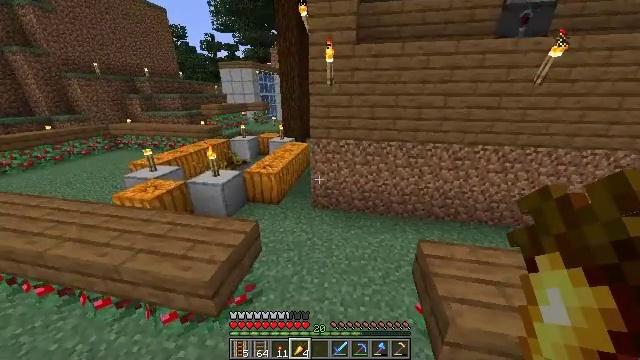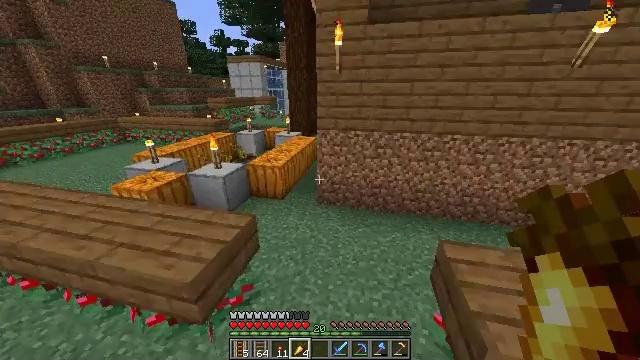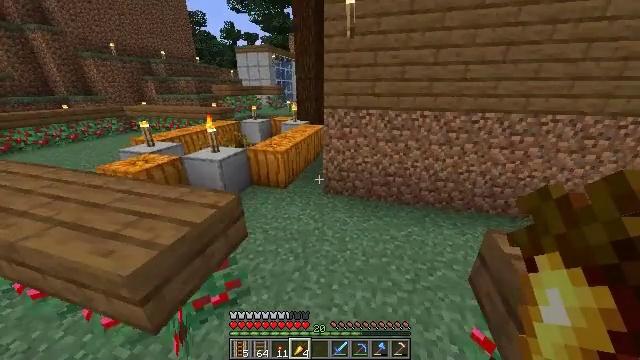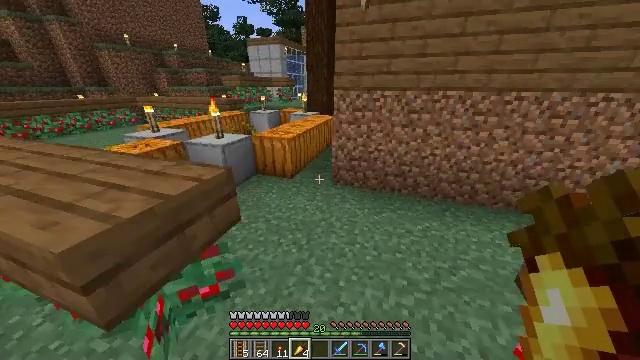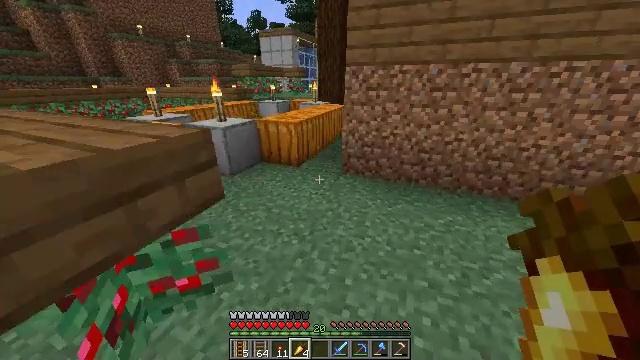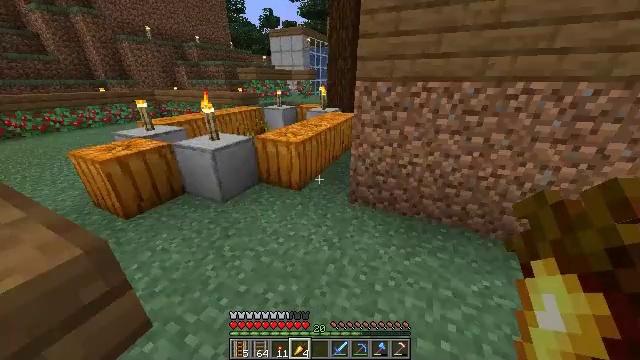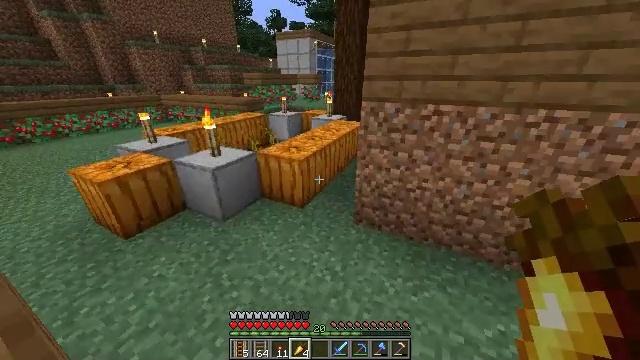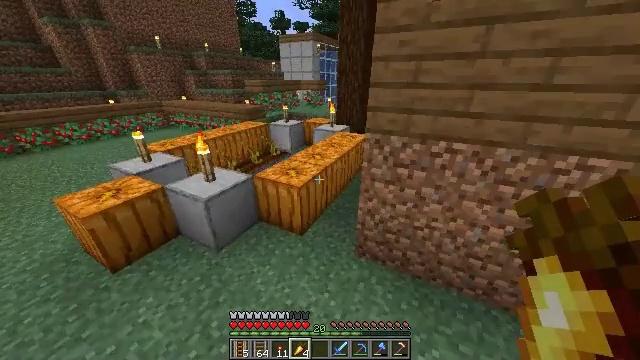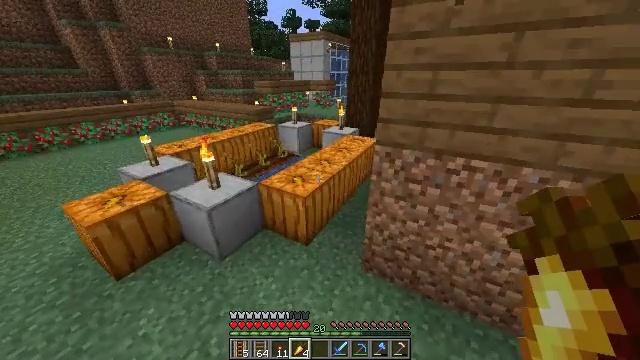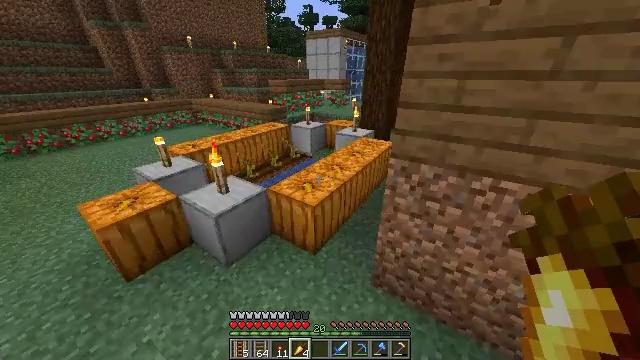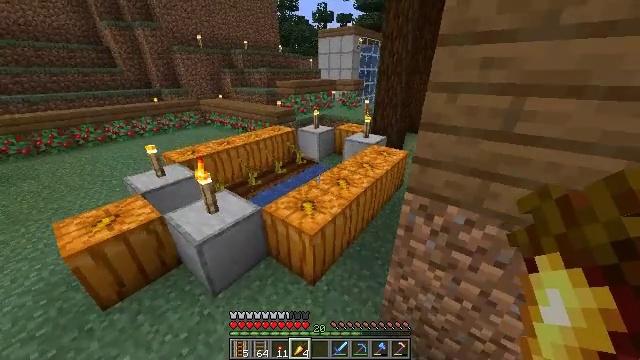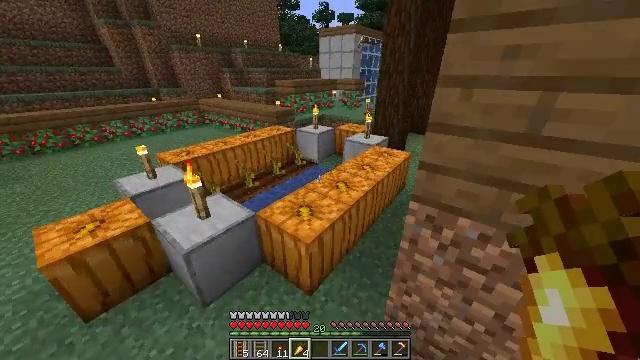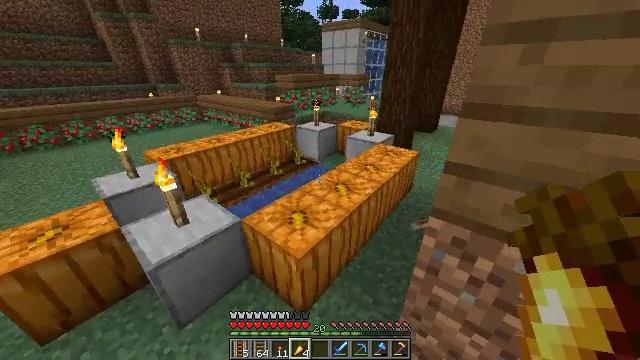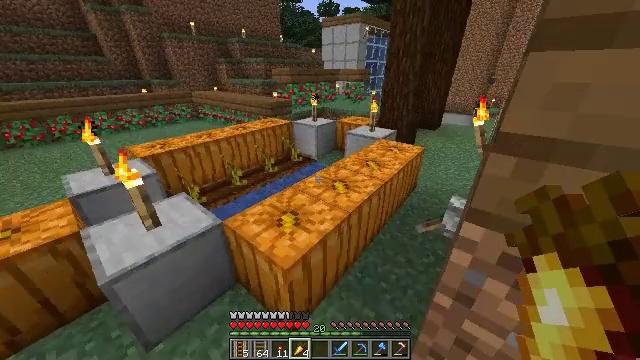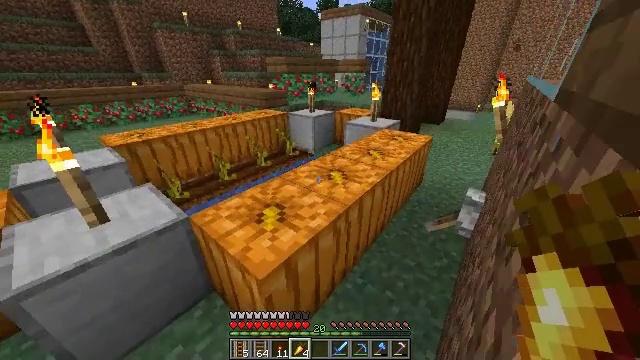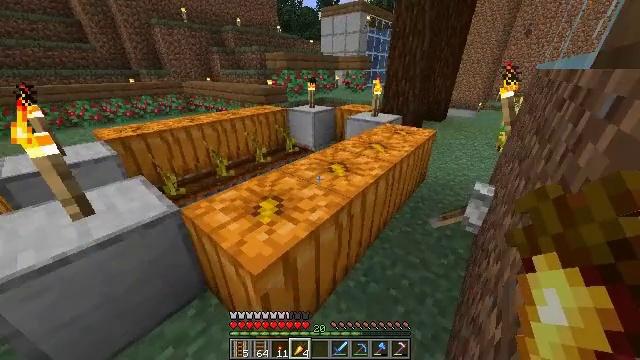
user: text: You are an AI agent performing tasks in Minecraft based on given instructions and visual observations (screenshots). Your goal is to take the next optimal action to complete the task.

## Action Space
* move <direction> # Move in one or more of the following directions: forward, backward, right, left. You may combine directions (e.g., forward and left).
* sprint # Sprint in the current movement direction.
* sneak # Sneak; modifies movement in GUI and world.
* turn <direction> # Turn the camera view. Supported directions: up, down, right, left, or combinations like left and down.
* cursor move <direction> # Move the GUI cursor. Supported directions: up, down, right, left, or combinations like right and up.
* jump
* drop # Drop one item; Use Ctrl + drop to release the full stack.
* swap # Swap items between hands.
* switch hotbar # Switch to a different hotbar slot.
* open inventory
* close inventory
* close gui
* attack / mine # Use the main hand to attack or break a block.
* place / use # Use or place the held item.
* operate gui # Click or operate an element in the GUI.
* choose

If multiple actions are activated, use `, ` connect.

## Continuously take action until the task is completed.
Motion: motion action
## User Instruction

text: Harvest wheat from the field.
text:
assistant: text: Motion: move forward, turn left, jump
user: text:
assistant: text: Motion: move forward, turn left, jump
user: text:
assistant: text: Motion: move forward, turn left, jump
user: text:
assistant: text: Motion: move forward, sprint, turn left, jump
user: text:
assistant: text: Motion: move forward, sprint, turn left, jump
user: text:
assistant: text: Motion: move forward, sprint, turn left, jump
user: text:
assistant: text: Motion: move forward, sprint, turn left, jump
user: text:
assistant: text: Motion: move forward, sprint, turn left, jump
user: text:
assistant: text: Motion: move forward, turn left, jump
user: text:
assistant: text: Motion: move forward, turn left, jump
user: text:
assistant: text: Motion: move forward, jump
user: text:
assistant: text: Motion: move forward, turn left, jump
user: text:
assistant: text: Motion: move forward, jump
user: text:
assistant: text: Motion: move forward, jump
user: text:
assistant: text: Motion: move forward, jump
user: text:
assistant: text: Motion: move forward, sprint, turn right, jump
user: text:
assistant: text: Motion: move forward, sprint, turn right, jump
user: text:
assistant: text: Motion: move forward, sprint, turn right, jump
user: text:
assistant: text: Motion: move forward, sprint, turn right, jump
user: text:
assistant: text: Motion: move forward, sprint, turn right, jump
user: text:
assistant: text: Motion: move forward, jump
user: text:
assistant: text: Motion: move forward, jump
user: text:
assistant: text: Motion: move forward, jump
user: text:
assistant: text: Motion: move forward, jump
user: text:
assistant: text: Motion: move forward, jump
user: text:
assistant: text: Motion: move forward, jump
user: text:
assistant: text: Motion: move forward, sprint, jump
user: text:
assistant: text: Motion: move forward, sprint, turn left, jump
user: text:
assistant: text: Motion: move forward, sprint, turn left, jump
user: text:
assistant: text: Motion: move forward, sprint, jump